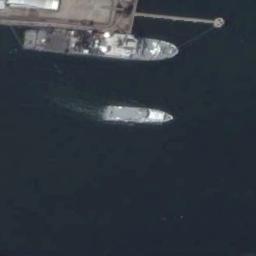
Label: ship